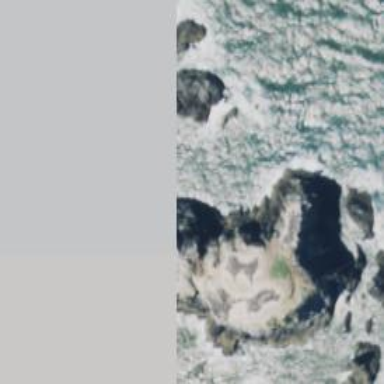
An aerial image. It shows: Islet located along the natural coastline.